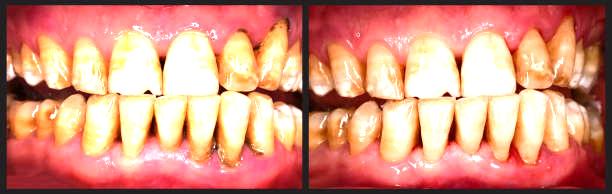
Condition: Calculus